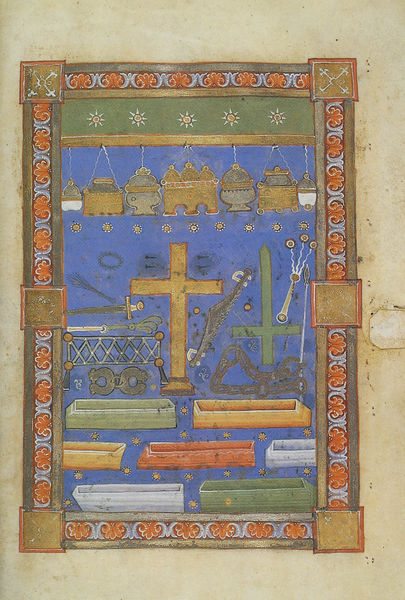
Titel: Flores Epytaphii Sanctorum
Künstler: Thiofrid
Schlagwörter: blau, himmel, gelb, grün, blume, blumen, lampen, orange, rot, zaun, malerei, muster, ornament, rahmen, sonne, gold, blatt, instrumente, kontrast, ruhig, kette, rand, ornamente, geländer, buch, kreuz, religion, stern, druck, sterne, seite, illustration, schwert, waffen, kiste, kreuze, sarg, werkzeug, weihrauch, gefäße, viereck, vierecke, ikone, symbole, kessel, elemente, ampel, werkzeuge, buchmalerei, särge, handschellen, weihrauchgefässe, ornamenz